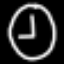
Label: clock